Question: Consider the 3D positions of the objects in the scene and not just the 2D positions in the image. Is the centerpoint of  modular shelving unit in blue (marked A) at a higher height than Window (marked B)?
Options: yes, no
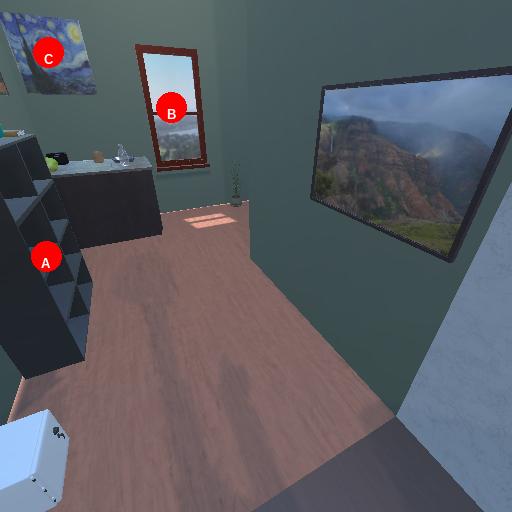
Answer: yes